Question: I'm fetching data from SharePoint using REST, and everything works just fine, except that I would like to count the times the same item appears.
This is the jQuery:
'''
var url = "https:xxxxxxxx/_vti_bin/ListData.svc/RMSD_Tasks?$orderby=TypeOfIssueValue asc,StatusValue desc&$filter=StatusValue ne 'Completed'&groupby=TypeOfIssueValue/StatusValue";
var lastIssue = '';
$.getJSON(url, function (data) {
$('#totalCounter').text(data.d.results.length);
for (var i = 0; i < data.d.results.length; i++) {
var dateReceived = data.d.results[i].DateReceived;
dateReceived = new Date(parseInt(dateReceived.replace("/Date(", "").replace(")/", ""), 10)).toLocaleString('en-US', {
year: 'numeric',
month: 'numeric',
day: '2-digit'
});
var issue = data.d.results[i].TypeOfIssueValue;
console.log(data.d.results[i].TypeOfIssueValue);
if (issue != lastIssue) {
lastIssue = issue;
$('#myDataList').append('<a href="#" class="list-group-item">' + issue + '<span class="badge">' + issue.length + '</span></a>');
}
}
});
'''
I need to count how many time a specific TypeOfIssueValue appears. When I see the console it shows exactly what I would like to add to me info:

I just added a issue.length in the badge were I want to insert the number for the sake of just having something there, but I know it won't show what I want. Thanks!
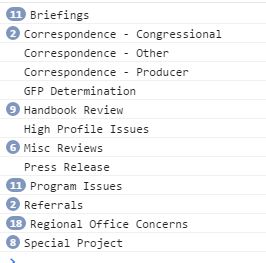
Answer: You could first map the 'TypeOfIssueValue' values to a new array and then count each occurence based on <URL>.
The code would be :
'''
var a = data.d.results.map(function(issue) {
return issue.TypeOfIssueValue
});
result = {};
for (i = 0; i < a.length; ++i) {
if (!result[a[i]])
result[a[i]] = 0;
++result[a[i]];
}
'''
The 'result' will be an object with property being type of issue and value being the count of each.
Let me know if this makes sense.